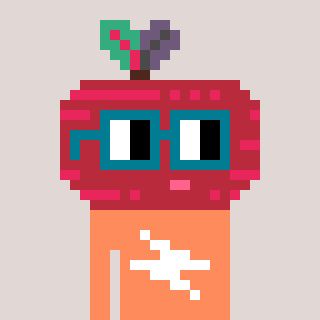
a pixel art character with square dark green glasses, a beet-shaped head and a peachy-colored body on a warm background